Question: As the title says, my 'FloatingActionButton' has some weird lines coming out of it only on 4.4 or lower. On Lollipop it works fine.
This is a picture of the issue:

The play image doesn't have those lines in it. My xml:
'''
<android.support.design.widget.FloatingActionButton
android:id="@+id/play"
android:layout_width="48dp"
android:layout_height="48dp"
android:src="@drawable/ic_av_play_arrow"
app:borderWidth="0dp"
app:elevation="6dp"
app:layout_anchor="@+id/image"
app:layout_anchorGravity="center_vertical|right|end"
app:rippleColor="@color/color_primary_light" />
'''
So what am I doing wrong?
EDIT: goes away if I set my elevation to 0dp so I think I'll do that just for older phones
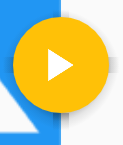
Answer: Your problem here is that you're making the 'FloatingActionButton' an unexpected size. The 'FloatingActionButton' in the support library only supports two sizes, and it must be set using the 'fabSize' attribute.
You should change:
'''
<android.support.design.widget.FloatingActionButton
android:id="@+id/play"
android:layout_width="48dp"
android:layout_height="48dp"
'''
to be:
'''
<android.support.design.widget.FloatingActionButton
android:id="@+id/play"
android:layout_width="wrap_content"
android:layout_height="wrap_content"
'''
If you want a smaller version:
'''
<android.support.design.widget.FloatingActionButton
xmlns:app="http://schemas.android.com/apk/res-auto"
android:id="@+id/play"
android:layout_width="wrap_content"
android:layout_height="wrap_content"
app:fabSize="mini"
'''
Source: <URL>